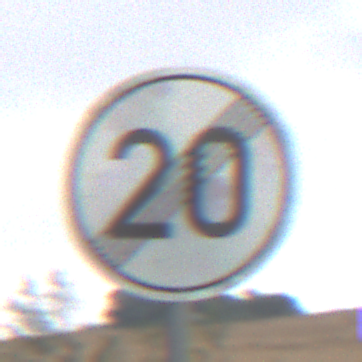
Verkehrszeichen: EndeGeschwindigkeit20
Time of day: MorningAfternoon
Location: Outdoor (Nature)
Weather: Overcast
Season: NotSpecified
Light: Natural